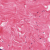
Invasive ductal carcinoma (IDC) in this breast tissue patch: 0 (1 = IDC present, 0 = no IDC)